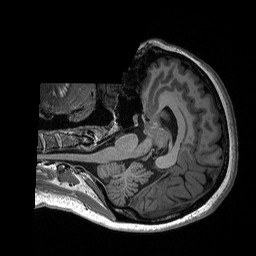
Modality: T1w
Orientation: axial
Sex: female